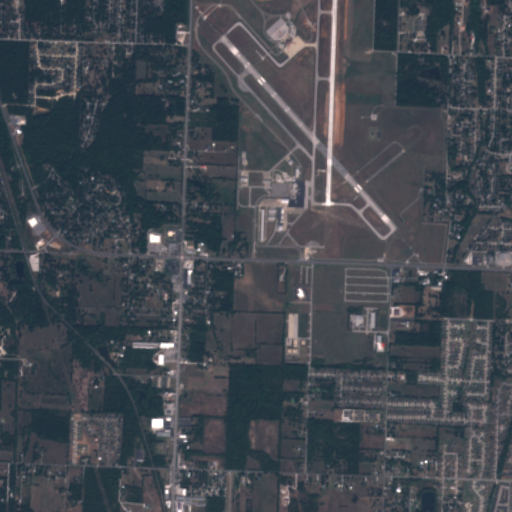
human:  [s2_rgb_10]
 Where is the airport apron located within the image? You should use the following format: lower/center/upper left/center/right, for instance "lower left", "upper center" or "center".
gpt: The airport apron is located in the upper center of the image.
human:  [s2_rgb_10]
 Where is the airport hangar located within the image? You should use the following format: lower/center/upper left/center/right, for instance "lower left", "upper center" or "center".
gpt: The airport hangar is located in the center of the image.
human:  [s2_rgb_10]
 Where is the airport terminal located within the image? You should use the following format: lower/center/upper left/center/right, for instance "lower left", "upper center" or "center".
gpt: The airport terminal is located in the upper center of the image.
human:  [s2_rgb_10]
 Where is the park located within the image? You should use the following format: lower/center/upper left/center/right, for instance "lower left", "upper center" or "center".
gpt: The park is located in the upper right of the image.
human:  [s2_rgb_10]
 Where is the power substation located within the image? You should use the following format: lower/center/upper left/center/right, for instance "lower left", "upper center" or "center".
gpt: The power substation is located in the center left of the image.
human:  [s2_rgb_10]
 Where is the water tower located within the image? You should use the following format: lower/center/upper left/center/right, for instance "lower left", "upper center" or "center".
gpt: The water tower is located in the lower left of the image.
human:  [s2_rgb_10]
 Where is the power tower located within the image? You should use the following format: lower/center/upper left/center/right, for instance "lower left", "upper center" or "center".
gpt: There is no power tower in the image.